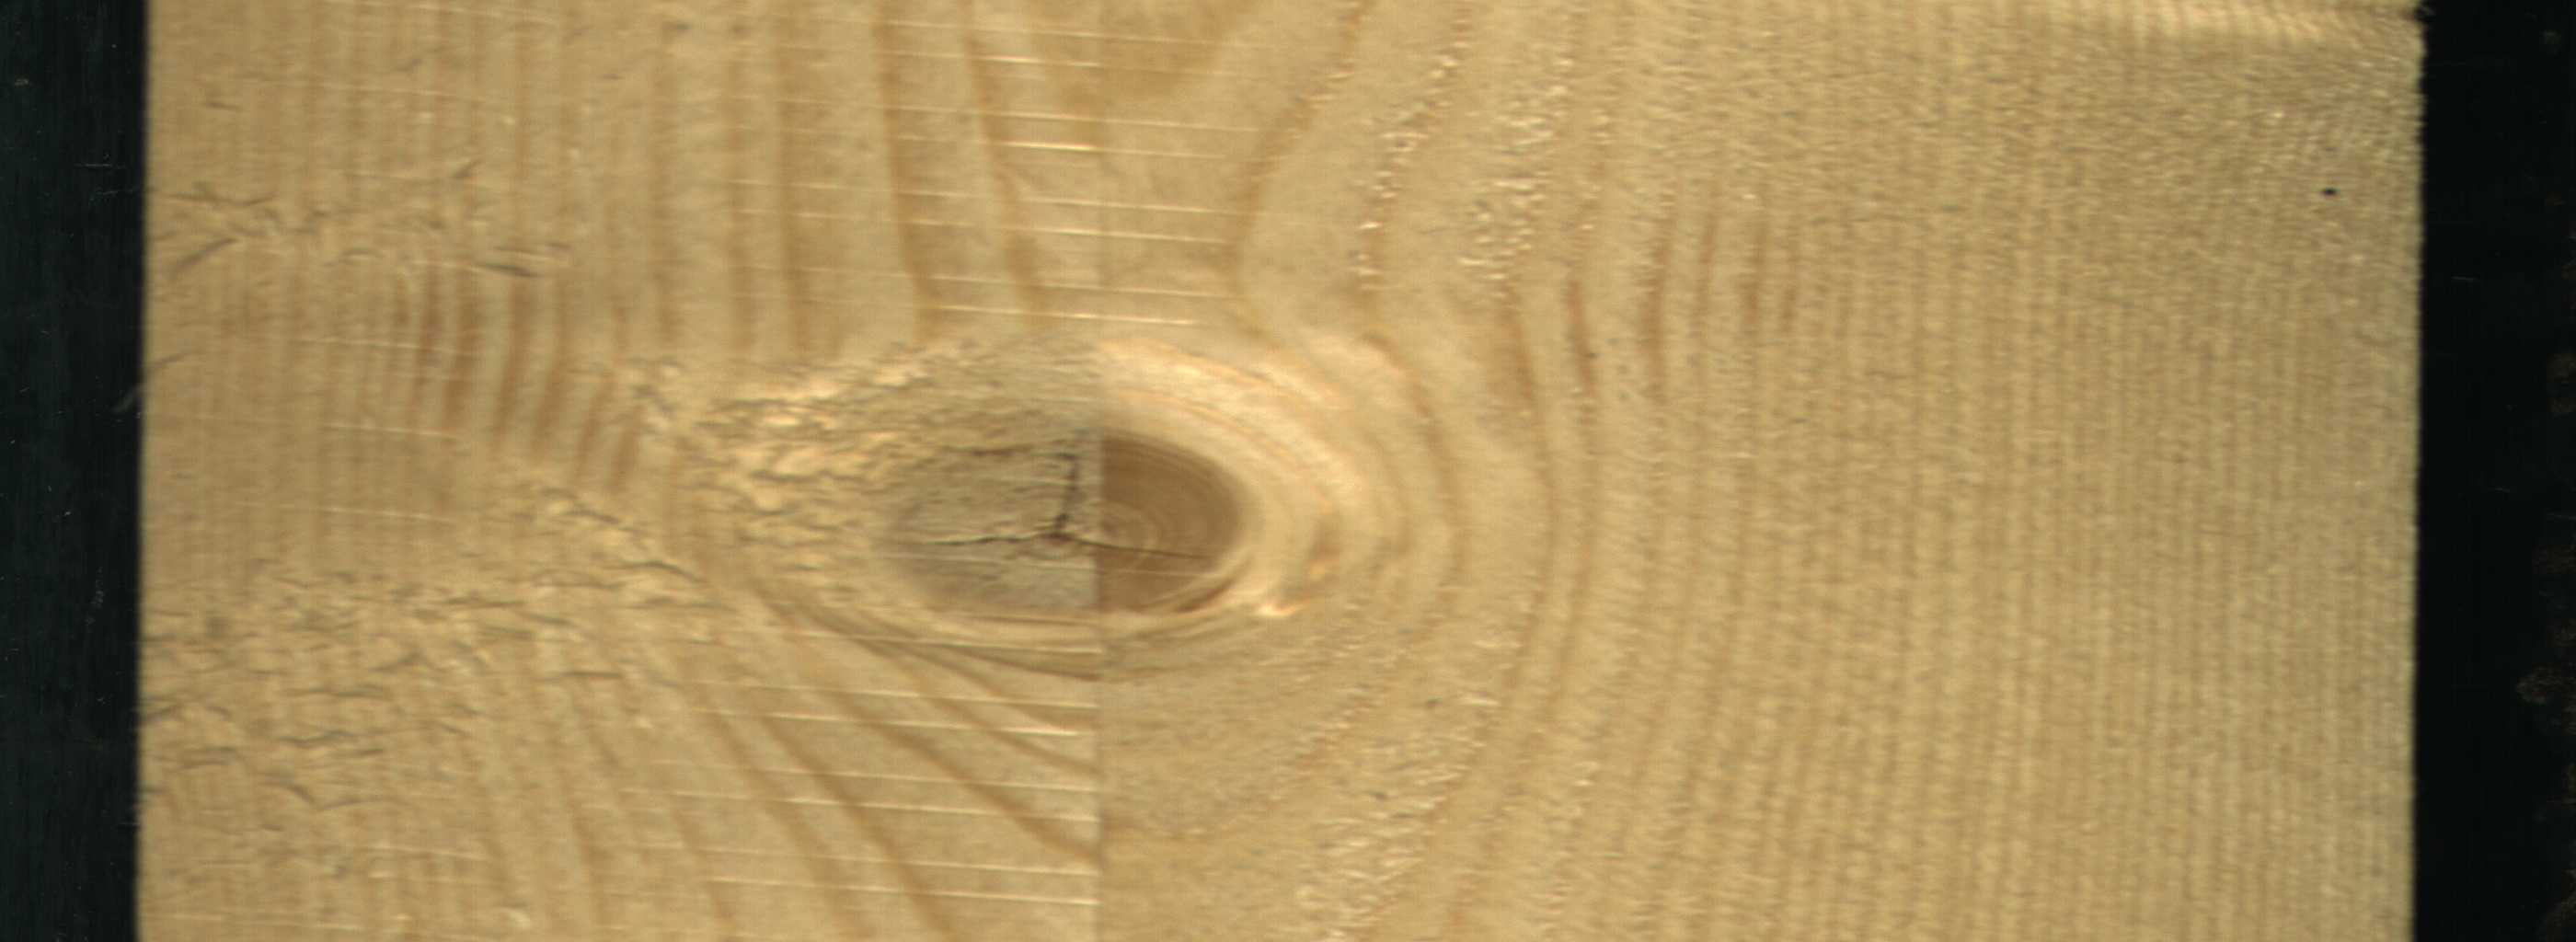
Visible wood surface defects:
knot_with_crack